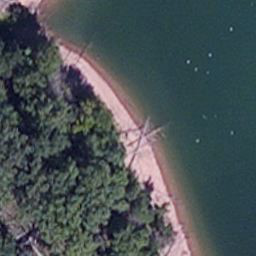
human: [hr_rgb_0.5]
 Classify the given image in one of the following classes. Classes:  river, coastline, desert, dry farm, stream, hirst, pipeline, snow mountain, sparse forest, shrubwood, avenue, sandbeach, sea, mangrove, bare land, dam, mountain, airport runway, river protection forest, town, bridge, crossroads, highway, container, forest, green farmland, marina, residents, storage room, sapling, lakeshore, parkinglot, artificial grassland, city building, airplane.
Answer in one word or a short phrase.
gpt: lakeshore